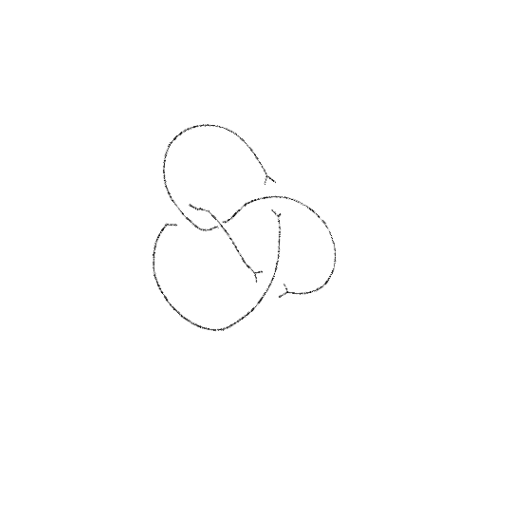
Crossing number: 4